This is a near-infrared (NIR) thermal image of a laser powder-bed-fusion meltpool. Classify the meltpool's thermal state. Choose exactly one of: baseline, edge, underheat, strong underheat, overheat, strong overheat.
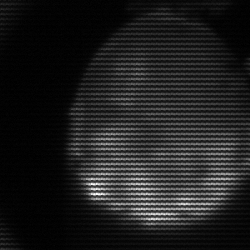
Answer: edge